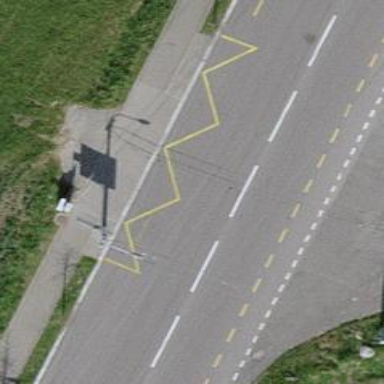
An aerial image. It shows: Bus stop with platform for public transport.